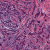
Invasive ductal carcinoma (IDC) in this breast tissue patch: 1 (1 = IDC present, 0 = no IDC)